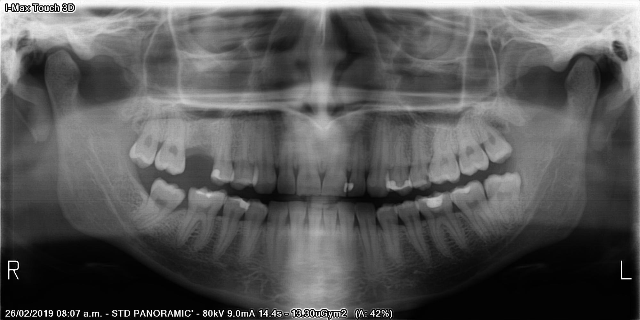
adult